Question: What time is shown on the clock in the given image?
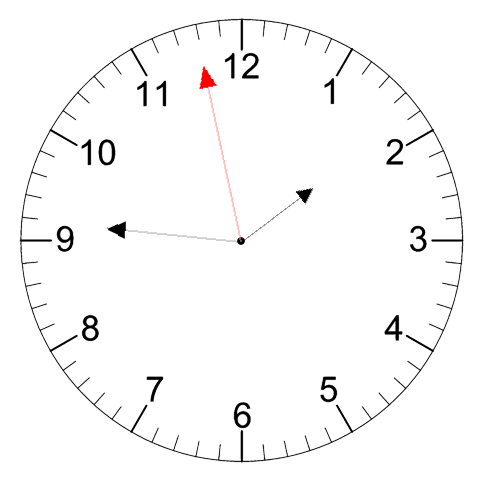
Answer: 01:45:58